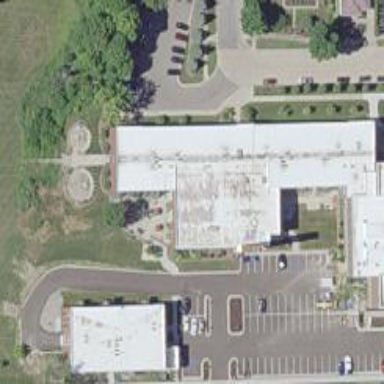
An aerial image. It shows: Commercial building.